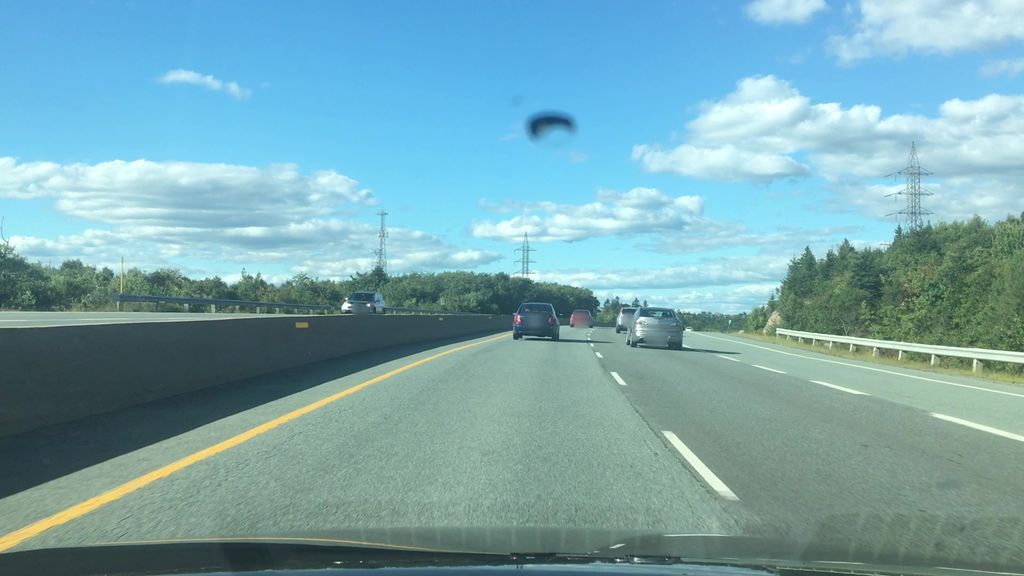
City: halifax